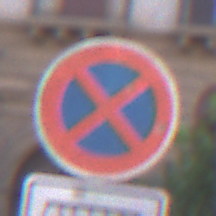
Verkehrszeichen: AbsolutesHalteverbot
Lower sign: MehrspurigeFahrzeugeFrei5
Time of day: SunriseSunset
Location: Outdoor (Urban)
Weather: PartlyCloudy
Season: NotSpecified
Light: Natural